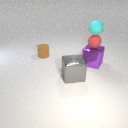
large purple metal cube below small cyan rubber sphere